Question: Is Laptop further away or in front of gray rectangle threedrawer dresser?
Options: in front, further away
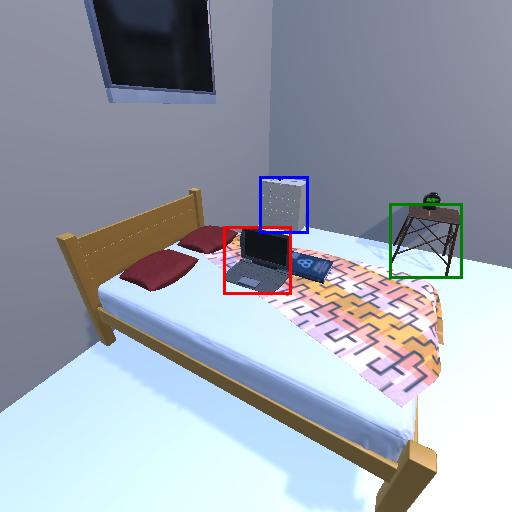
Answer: in front